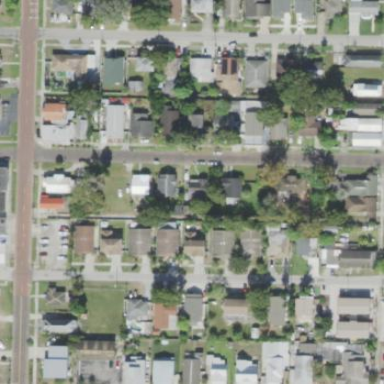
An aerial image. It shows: This residential area consists of single-family homes.